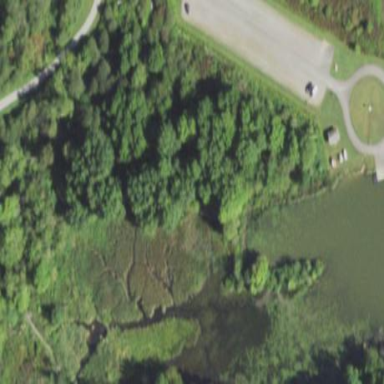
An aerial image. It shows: Marsh wetland.